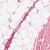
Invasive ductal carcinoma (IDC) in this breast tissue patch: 0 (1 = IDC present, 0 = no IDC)